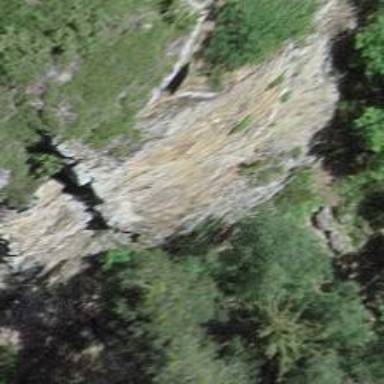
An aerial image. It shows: Climbing crag.